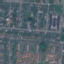
Land use / land cover: Residential